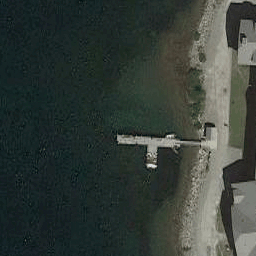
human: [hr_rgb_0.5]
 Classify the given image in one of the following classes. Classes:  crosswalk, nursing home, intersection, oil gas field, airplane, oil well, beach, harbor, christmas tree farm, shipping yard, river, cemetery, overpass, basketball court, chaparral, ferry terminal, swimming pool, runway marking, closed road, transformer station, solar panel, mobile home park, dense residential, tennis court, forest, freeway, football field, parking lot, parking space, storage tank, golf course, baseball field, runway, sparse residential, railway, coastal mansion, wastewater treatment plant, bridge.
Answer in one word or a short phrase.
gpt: ferry terminal